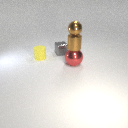
small yellow rubber cylinder in front of small gray metal cube